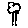
Label: flower